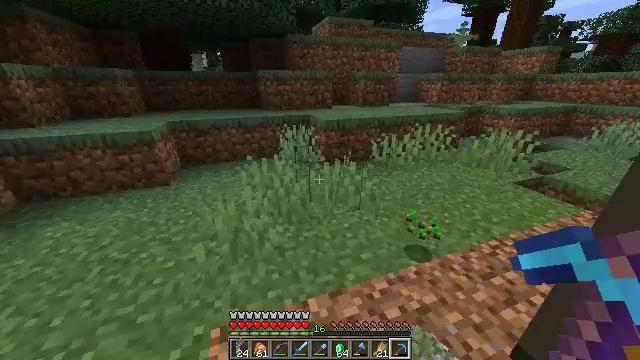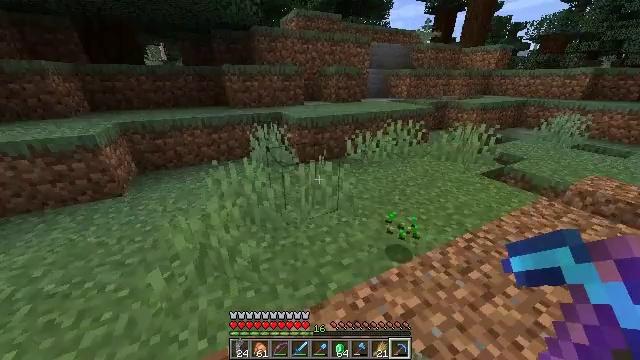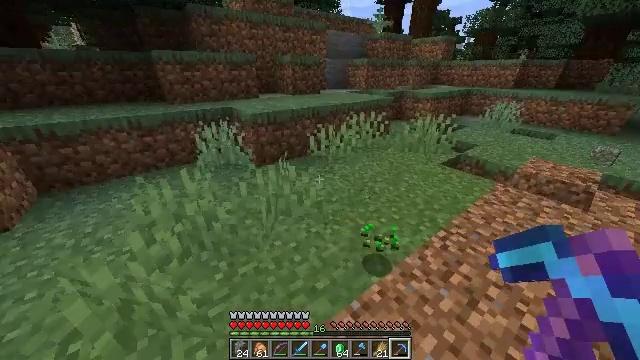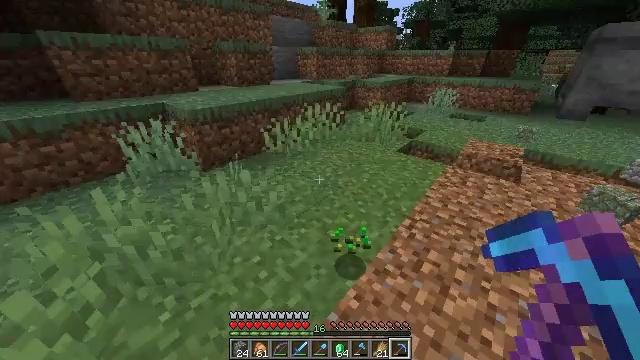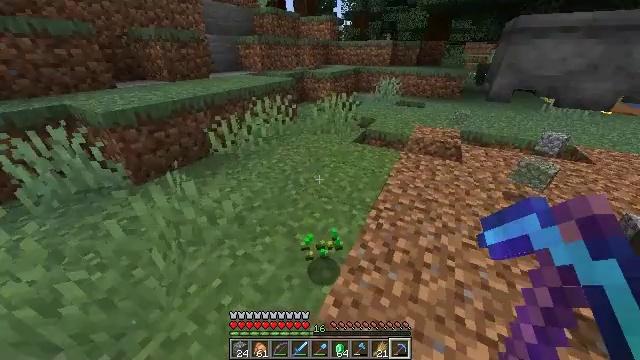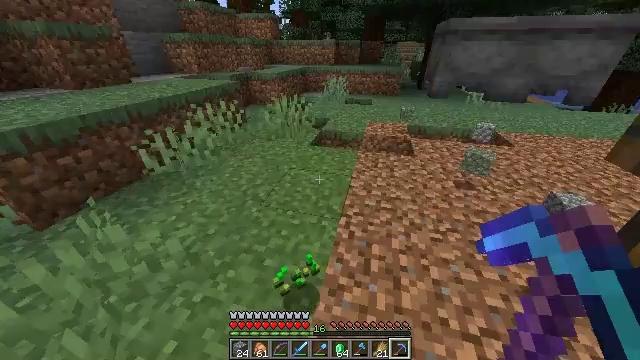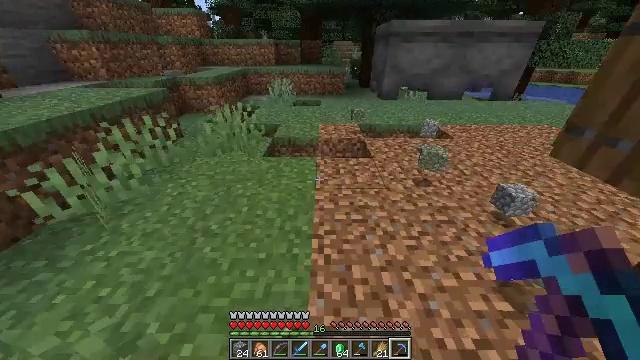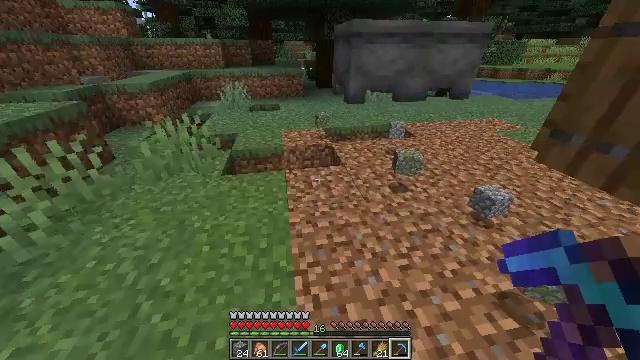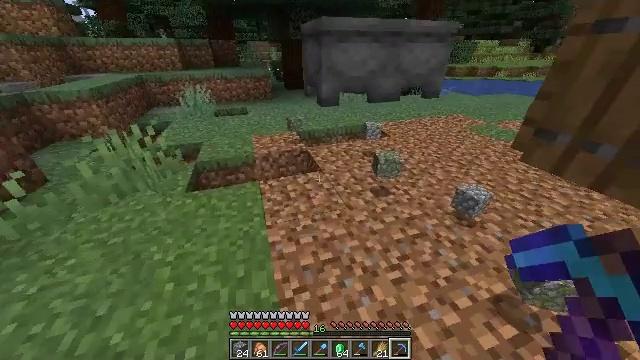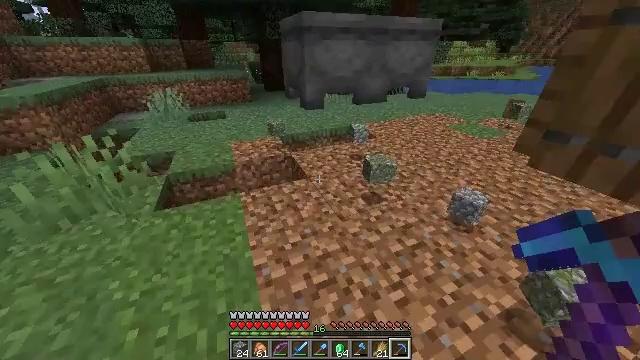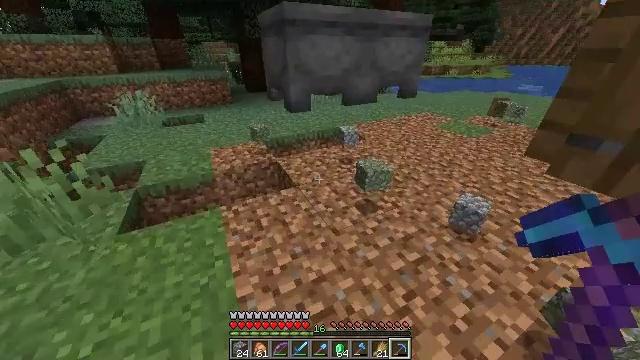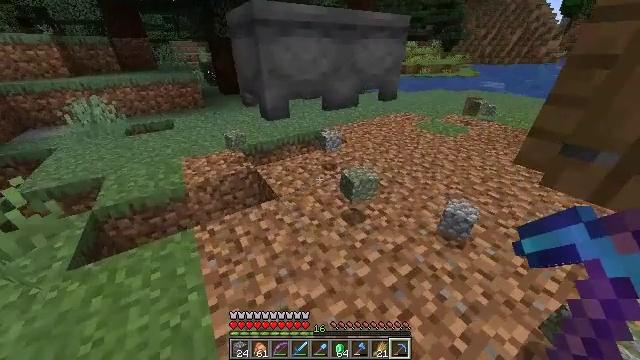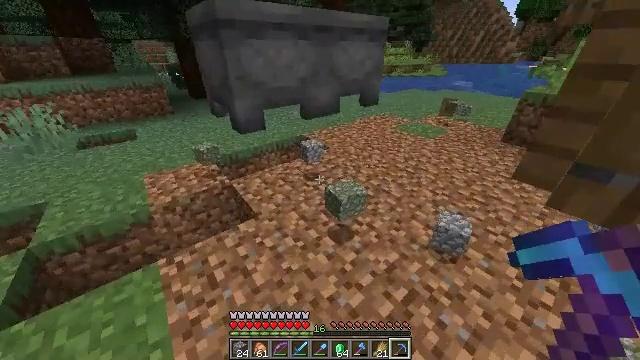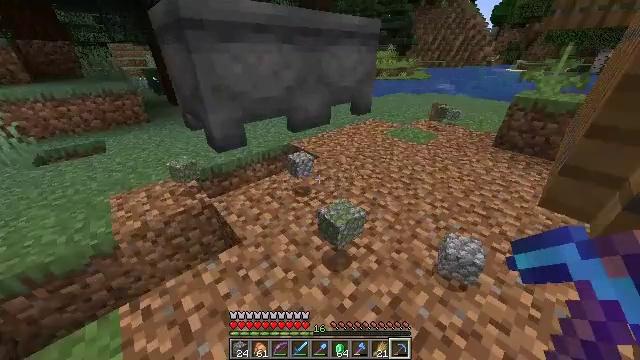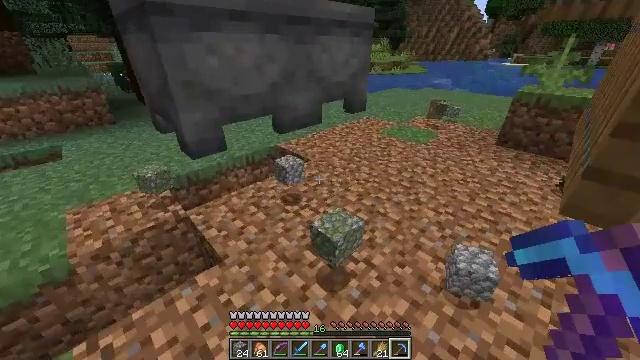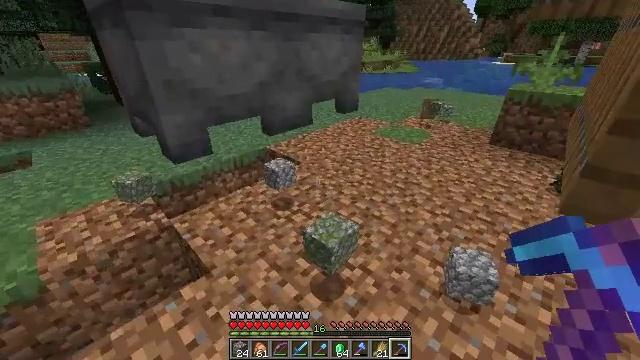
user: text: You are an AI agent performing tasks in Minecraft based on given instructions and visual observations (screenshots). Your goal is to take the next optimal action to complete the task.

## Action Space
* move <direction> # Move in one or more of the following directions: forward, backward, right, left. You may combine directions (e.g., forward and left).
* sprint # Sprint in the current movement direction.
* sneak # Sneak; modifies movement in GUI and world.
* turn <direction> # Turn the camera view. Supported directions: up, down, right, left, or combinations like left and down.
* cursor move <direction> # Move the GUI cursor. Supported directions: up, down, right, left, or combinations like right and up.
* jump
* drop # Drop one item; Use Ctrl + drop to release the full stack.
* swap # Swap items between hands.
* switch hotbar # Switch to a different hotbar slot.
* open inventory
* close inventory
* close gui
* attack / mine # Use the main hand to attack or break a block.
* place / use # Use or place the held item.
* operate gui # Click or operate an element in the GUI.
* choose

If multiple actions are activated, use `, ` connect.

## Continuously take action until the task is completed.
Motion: motion action
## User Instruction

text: Remove an ink sac from the inventory.
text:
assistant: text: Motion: move forward, turn right and down
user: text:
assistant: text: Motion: move forward, turn right and down
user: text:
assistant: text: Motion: move forward, turn right and down
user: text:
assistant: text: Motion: move forward, turn right and down
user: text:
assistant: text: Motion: move forward, turn right
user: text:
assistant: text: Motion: move forward, turn right
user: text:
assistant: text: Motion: move forward, turn right
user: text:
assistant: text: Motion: move forward, turn right
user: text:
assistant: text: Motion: move forward, turn right
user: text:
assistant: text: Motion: move forward, turn right
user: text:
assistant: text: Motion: move forward, turn right
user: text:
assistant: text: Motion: move forward, turn right
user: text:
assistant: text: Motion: turn right
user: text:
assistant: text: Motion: turn right
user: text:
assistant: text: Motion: turn right
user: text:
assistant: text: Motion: move forward, turn right
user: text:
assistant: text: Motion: move forward, turn right
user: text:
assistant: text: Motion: move forward, turn right
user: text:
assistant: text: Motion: move forward
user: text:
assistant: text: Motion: move forward
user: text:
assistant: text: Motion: move forward and move right
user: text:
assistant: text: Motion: move forward and move right
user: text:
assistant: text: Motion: move forward and move right
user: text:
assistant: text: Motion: move forward and move right
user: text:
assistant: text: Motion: move forward and move right
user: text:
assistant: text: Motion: move forward and move right, sprint
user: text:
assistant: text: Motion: move forward, sprint
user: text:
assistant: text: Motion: move forward, sprint
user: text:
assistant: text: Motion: move forward, sprint
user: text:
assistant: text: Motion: move forward, sprint